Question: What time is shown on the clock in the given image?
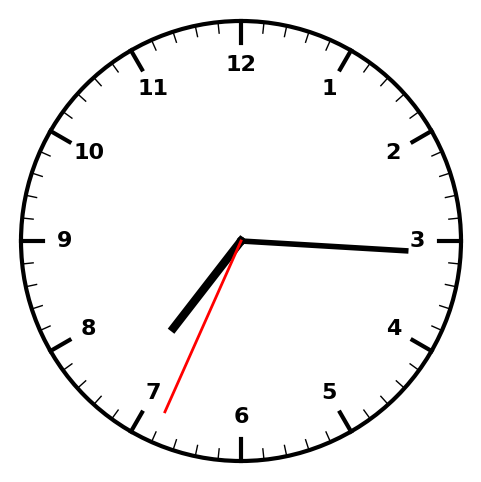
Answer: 07:15:34